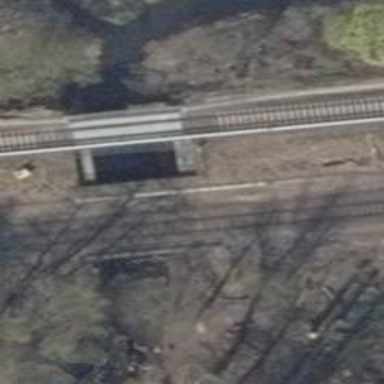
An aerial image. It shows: Bridge for the electrified light rail.